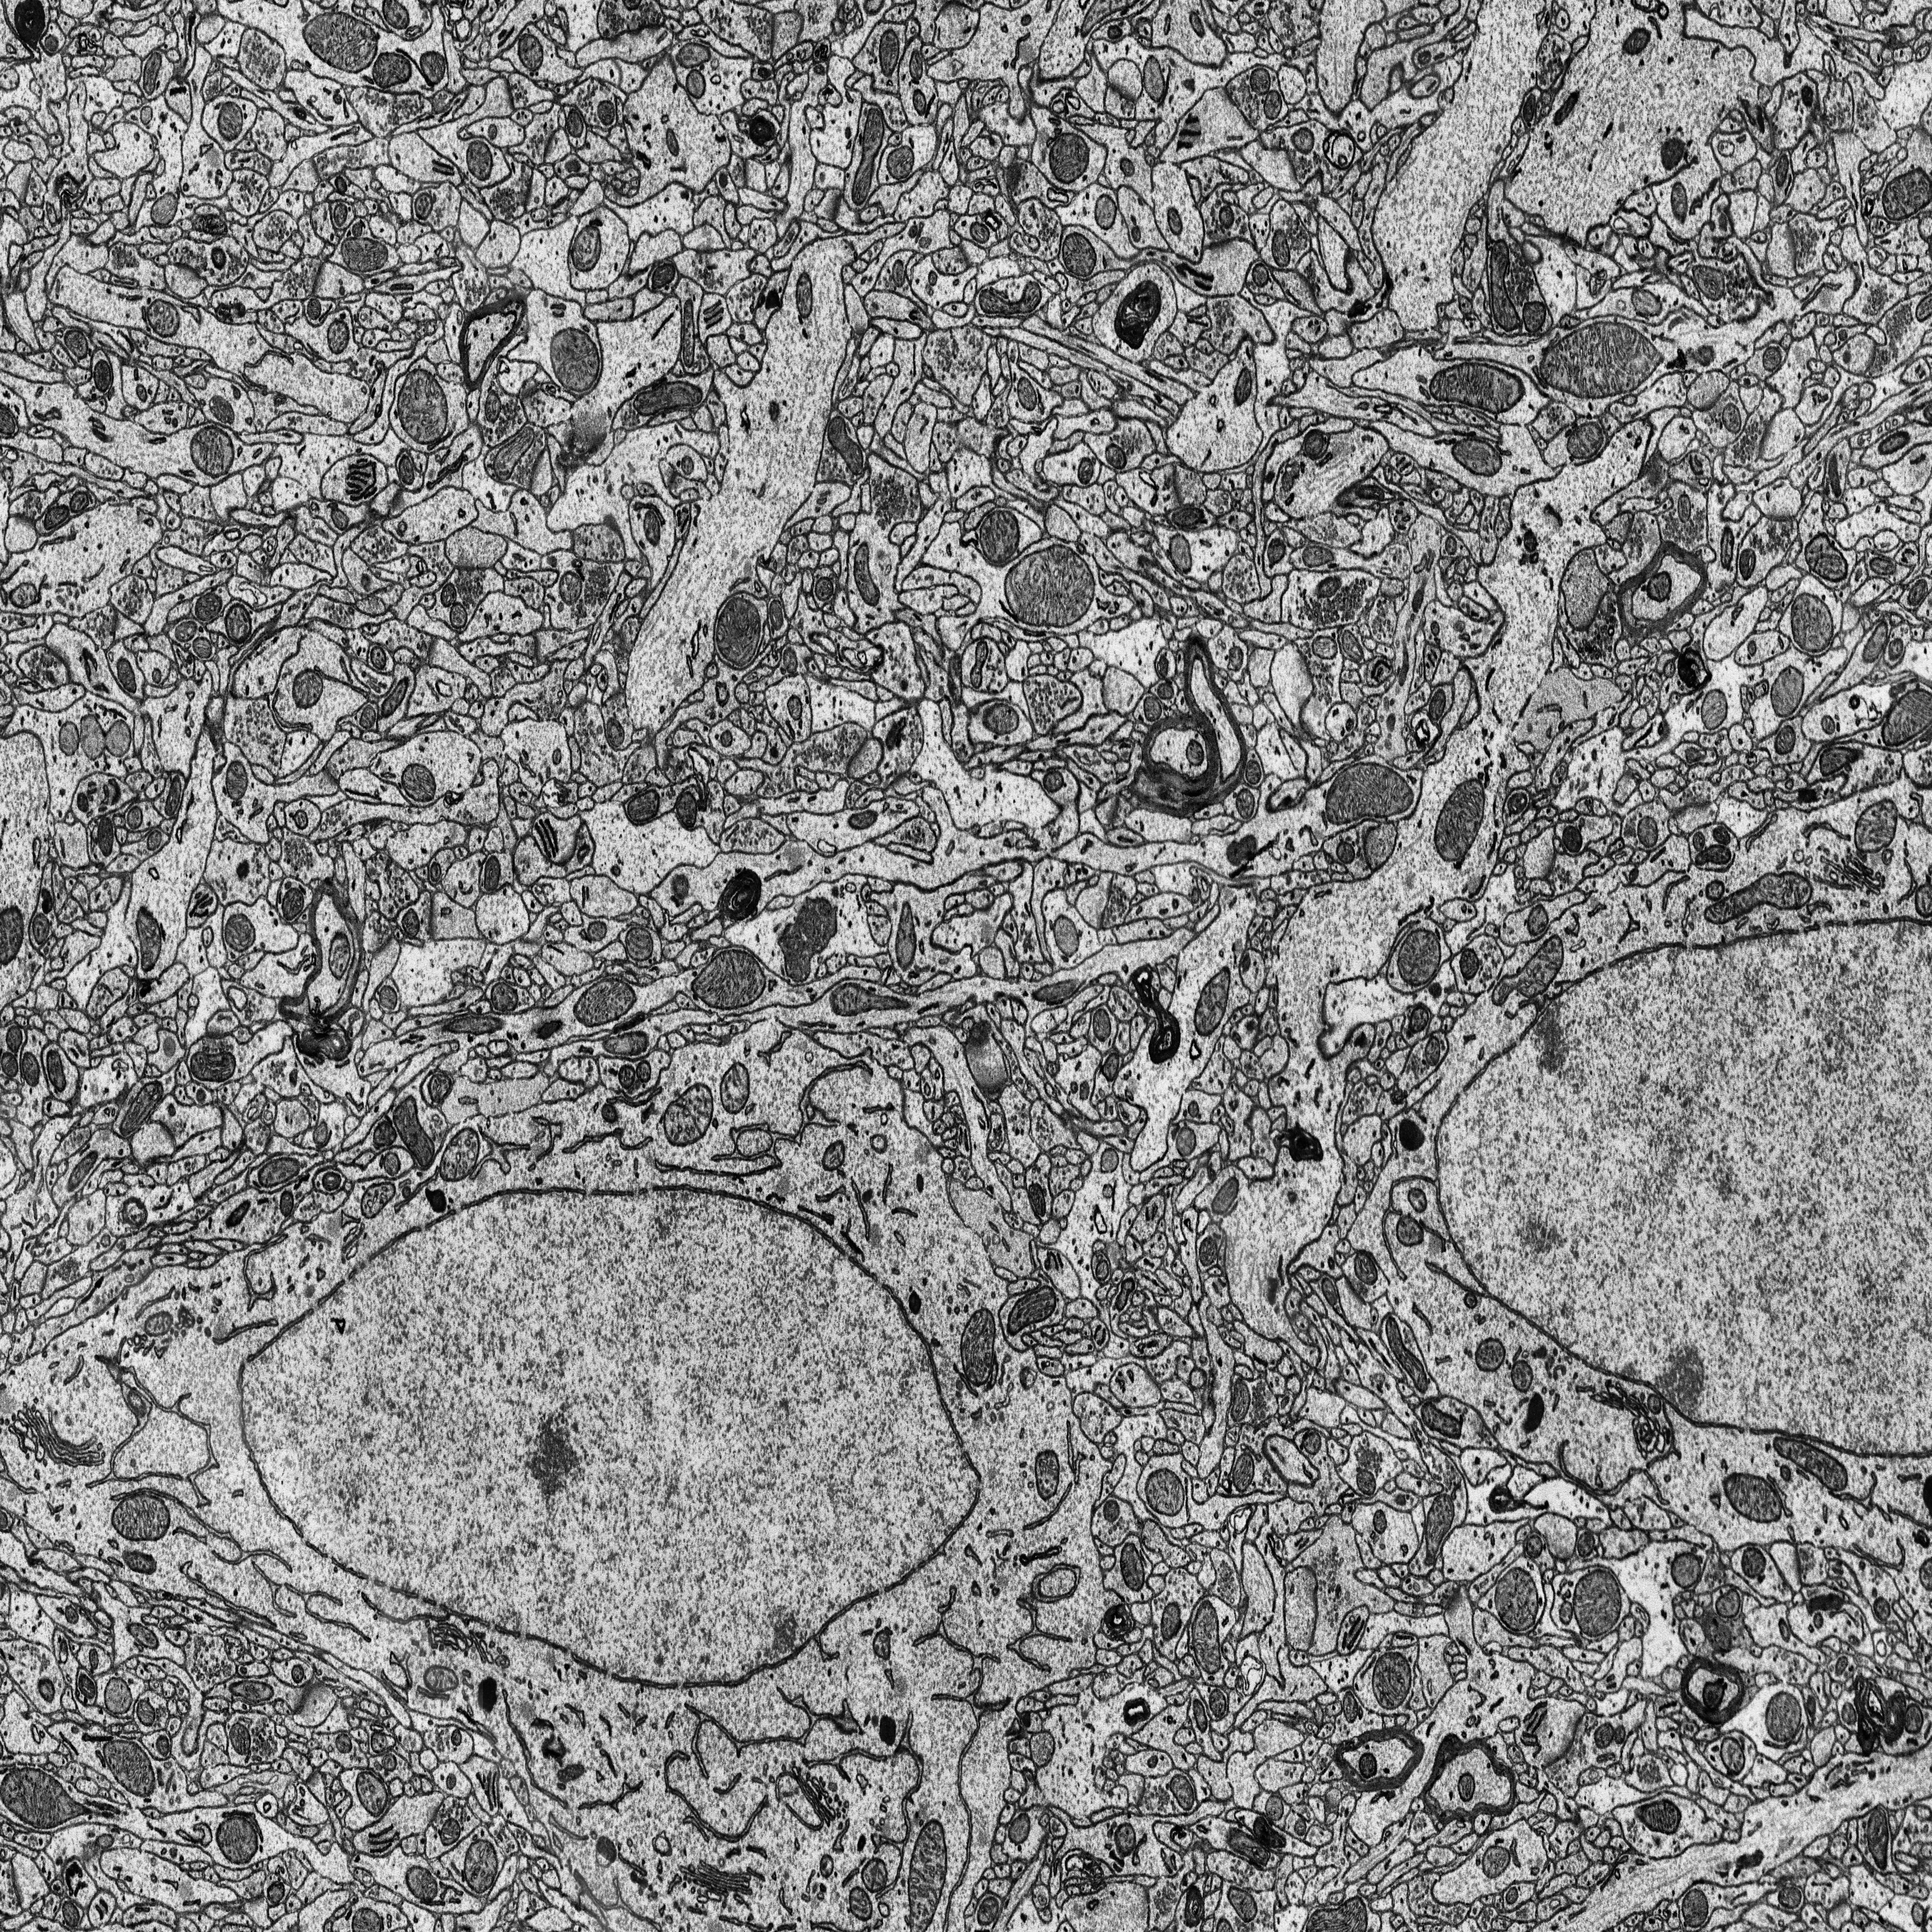
Electron microscopy slice of rat cortex tissue
Slice depth (z): 268
Mitochondria instances in slice: 387